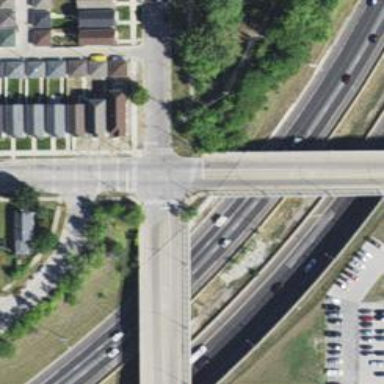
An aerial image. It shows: Tertiary road with bridge.